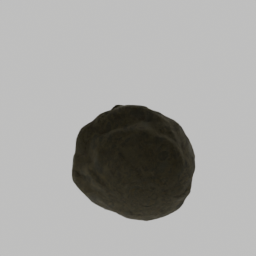
Label: nature